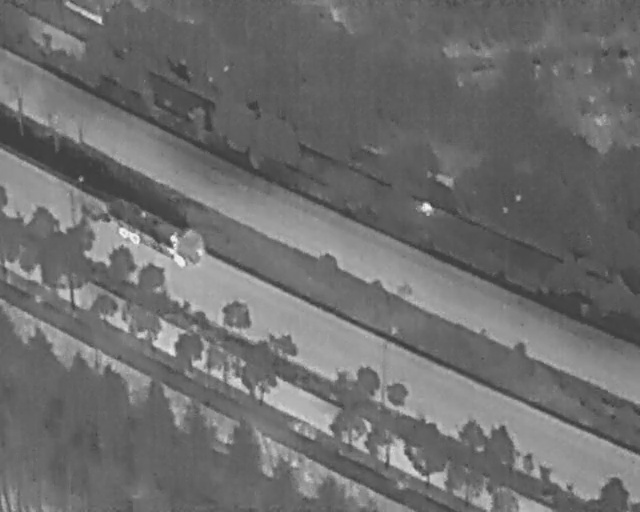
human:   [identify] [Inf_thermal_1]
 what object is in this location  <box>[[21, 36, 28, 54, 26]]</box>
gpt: <ref>1 medium othervehicle at the left</ref>

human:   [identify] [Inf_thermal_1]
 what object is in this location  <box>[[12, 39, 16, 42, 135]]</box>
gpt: <ref>1 small car at the left</ref>